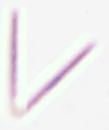
Label: Thalassionema